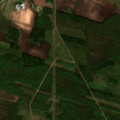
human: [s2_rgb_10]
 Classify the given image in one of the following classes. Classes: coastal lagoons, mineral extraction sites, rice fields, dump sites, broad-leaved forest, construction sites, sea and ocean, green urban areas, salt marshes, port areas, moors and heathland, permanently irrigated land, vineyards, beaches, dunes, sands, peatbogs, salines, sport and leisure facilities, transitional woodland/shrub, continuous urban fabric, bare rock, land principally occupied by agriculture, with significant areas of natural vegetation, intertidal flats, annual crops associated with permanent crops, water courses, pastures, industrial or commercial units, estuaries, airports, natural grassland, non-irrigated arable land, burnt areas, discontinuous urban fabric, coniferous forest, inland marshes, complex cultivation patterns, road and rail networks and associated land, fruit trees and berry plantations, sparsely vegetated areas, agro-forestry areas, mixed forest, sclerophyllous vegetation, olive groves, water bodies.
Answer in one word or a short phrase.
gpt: non-irrigated arable land, coniferous forest, mixed forest, transitional woodland/shrub